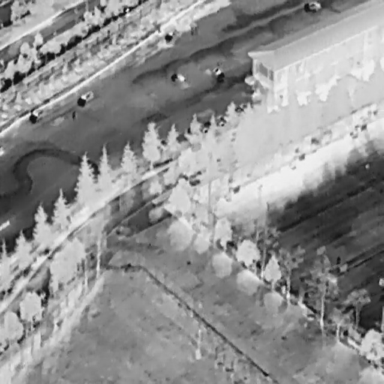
There are eight objects shown in the infrared image, including six Cars, and two People.